Question: Using the "Test OAuth" feature (application settings) I can generate a fully set up curl command for a specified API request:
'''
curl --get 'https://api.twitter.com/1.1/followers/ids.json'
--data 'count=10&cursor=-1&screen_name=microsoft'
--header 'Authorization: OAuth
oauth_consumer_key="123consumer",
oauth_nonce="123nonce",
oauth_signature="123signature%3D",
oauth_signature_method="HMAC-SHA1",
oauth_timestamp="<PHONE>",
oauth_token="123-token",
oauth_version="1.0"'
--verbose
'''
This is exactly what I would like to do but with varying API requests. But just exchanging "microsoft" in above command with "google" will cause an error:
'''
{"errors":[{"message":"Could not authenticate you","code":32}]}
'''
Why is that not possible and how can I make it work?
---
As far as I understand OAuth all I need for authorizing a request is the oauth-key/values listed in step G of the following chart:

---
This is the "official" answer: <URL>
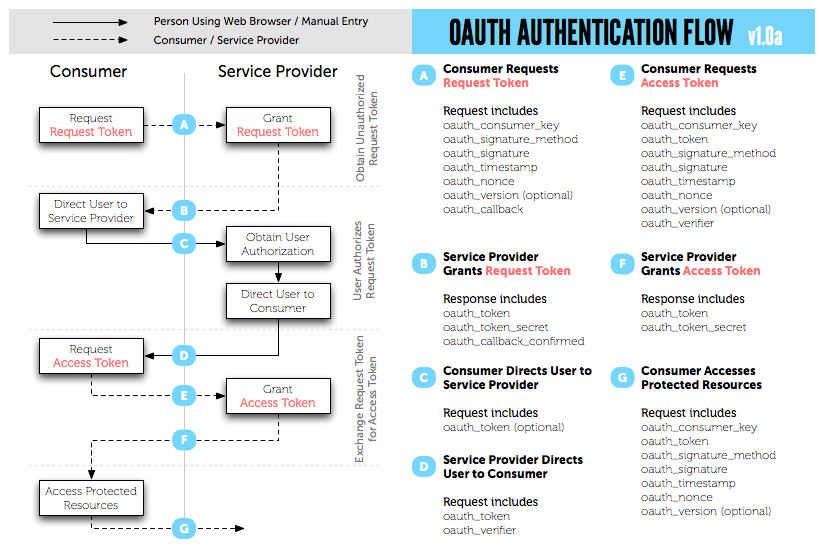
Answer: When you change the parameters, the <URL> does change, so the 'oauth_signature' header does also change. That's why you can't reuse the signature when you change the parameters.
If you want to see the curl request for any specific request to Twitter API, have a look at the <URL> the OAuth request in curl format.
Now if your goal is just issuing requests to Twitter from command line, check out <URL> which is a command-line client for Twitter API.